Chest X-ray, PA view. Patient: 68 years old, sex M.
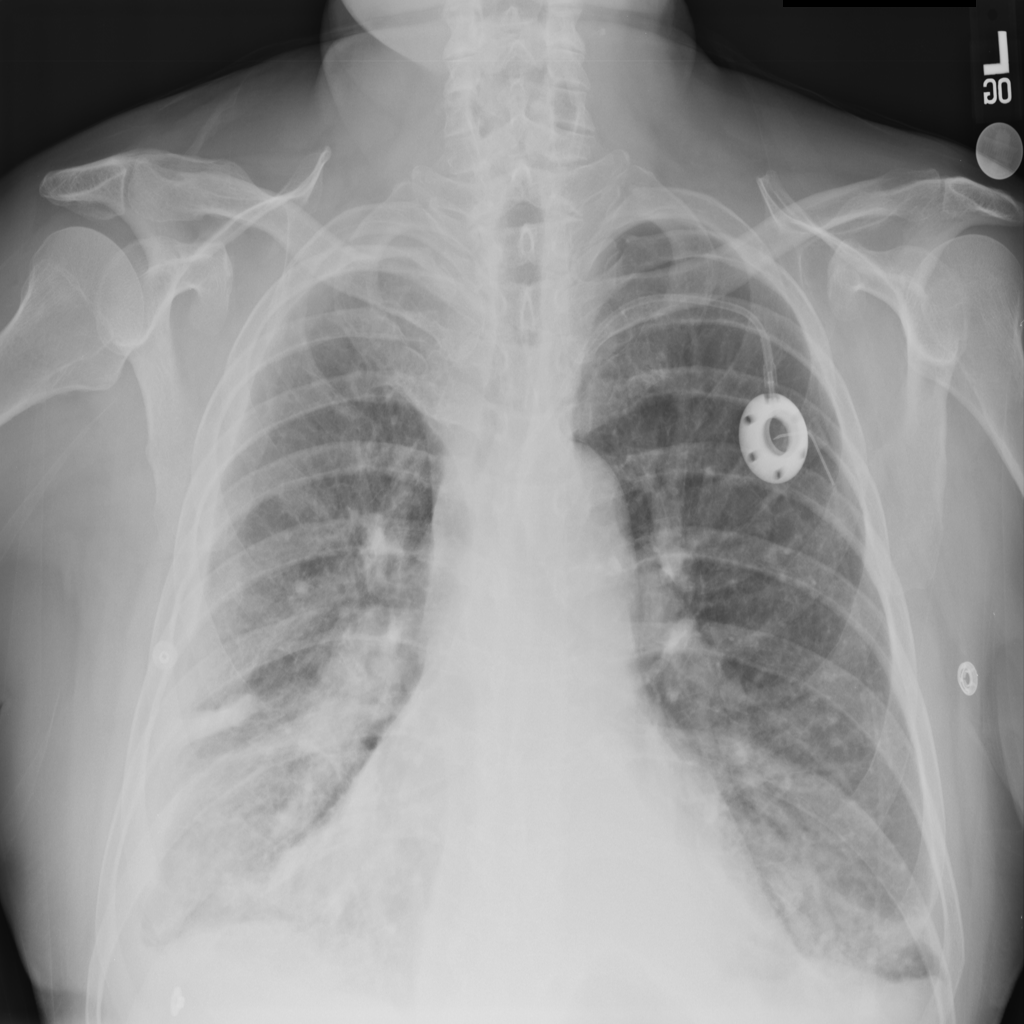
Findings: Effusion